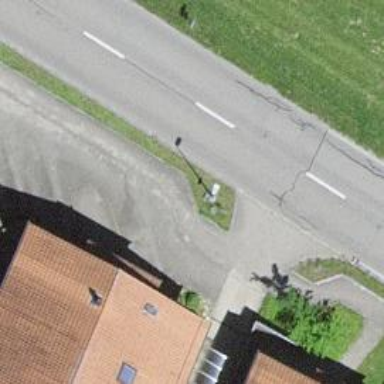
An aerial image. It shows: Residential building.